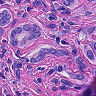
Metastatic tissue present: yes